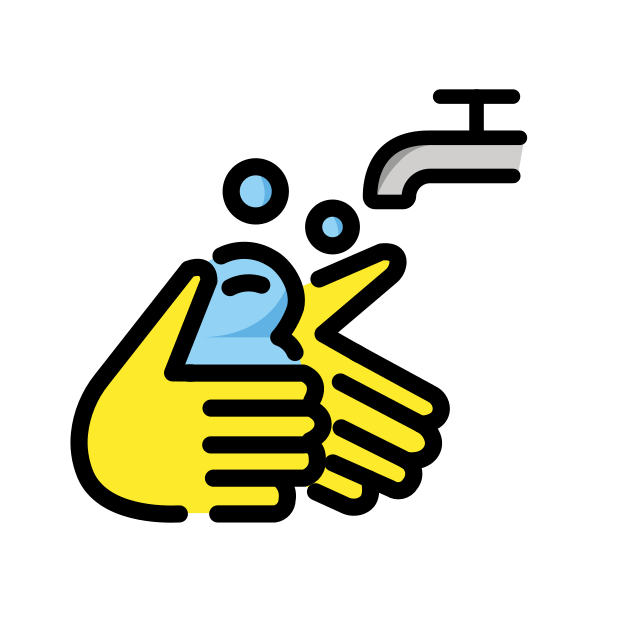
wash hands